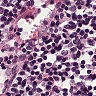
Metastatic tissue present: no